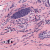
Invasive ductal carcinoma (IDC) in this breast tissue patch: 0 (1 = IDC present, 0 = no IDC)